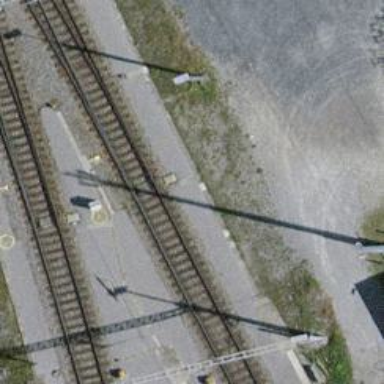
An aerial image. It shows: Railway switch.